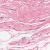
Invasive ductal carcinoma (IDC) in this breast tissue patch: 0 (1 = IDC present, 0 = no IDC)